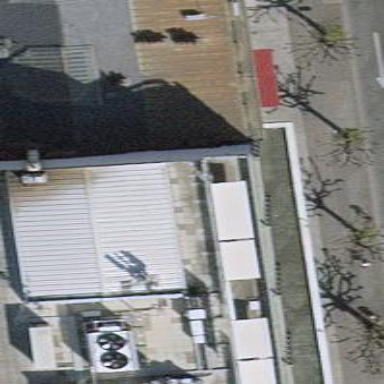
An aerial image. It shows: Commercial building.